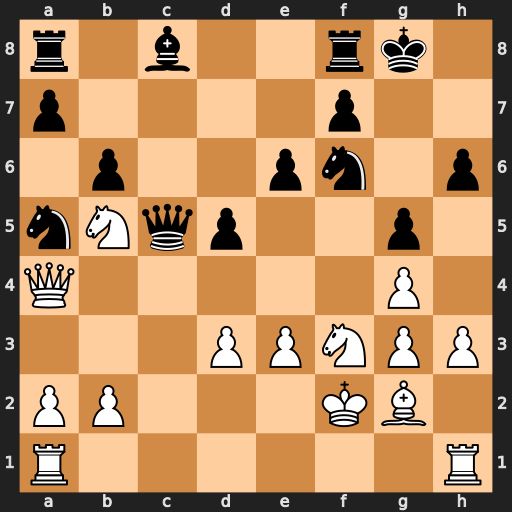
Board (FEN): r1b2rk1/p4p2/1p2pn1p/nNqp2p1/Q5P1/3PPNPP/PP3KB1/R6R
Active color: w
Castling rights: -
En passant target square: -
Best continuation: b4 Qe7 bxa5